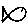
Label: fish